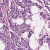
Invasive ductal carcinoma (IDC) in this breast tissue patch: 1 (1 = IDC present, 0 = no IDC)